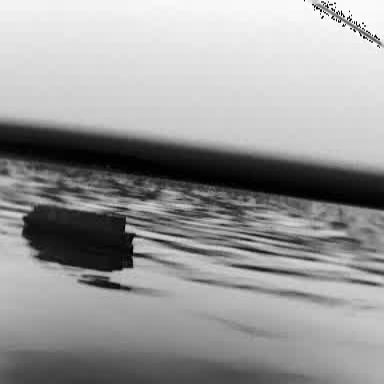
There is a fishing_boat in the infrared image.